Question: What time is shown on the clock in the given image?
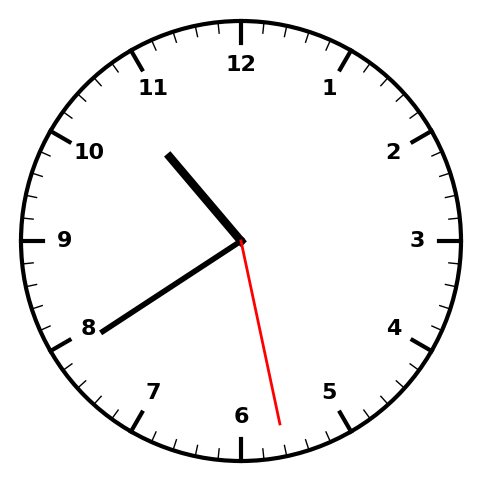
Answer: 10:39:28